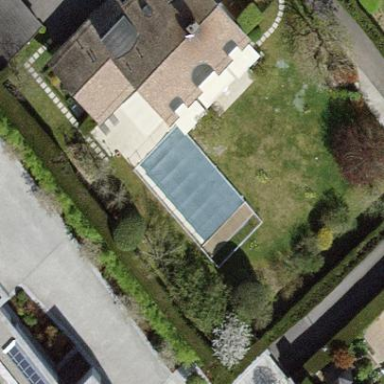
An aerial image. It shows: Swimming pool located in leisure land.